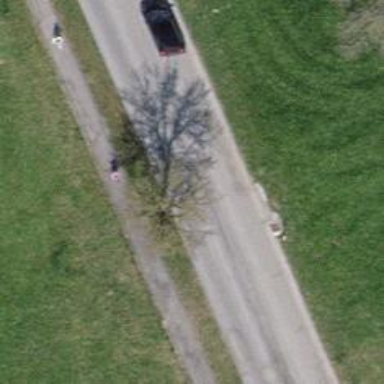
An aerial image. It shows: Avenue of deciduous broadleaved trees.